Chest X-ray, PA view. Patient: 38 years old, sex M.
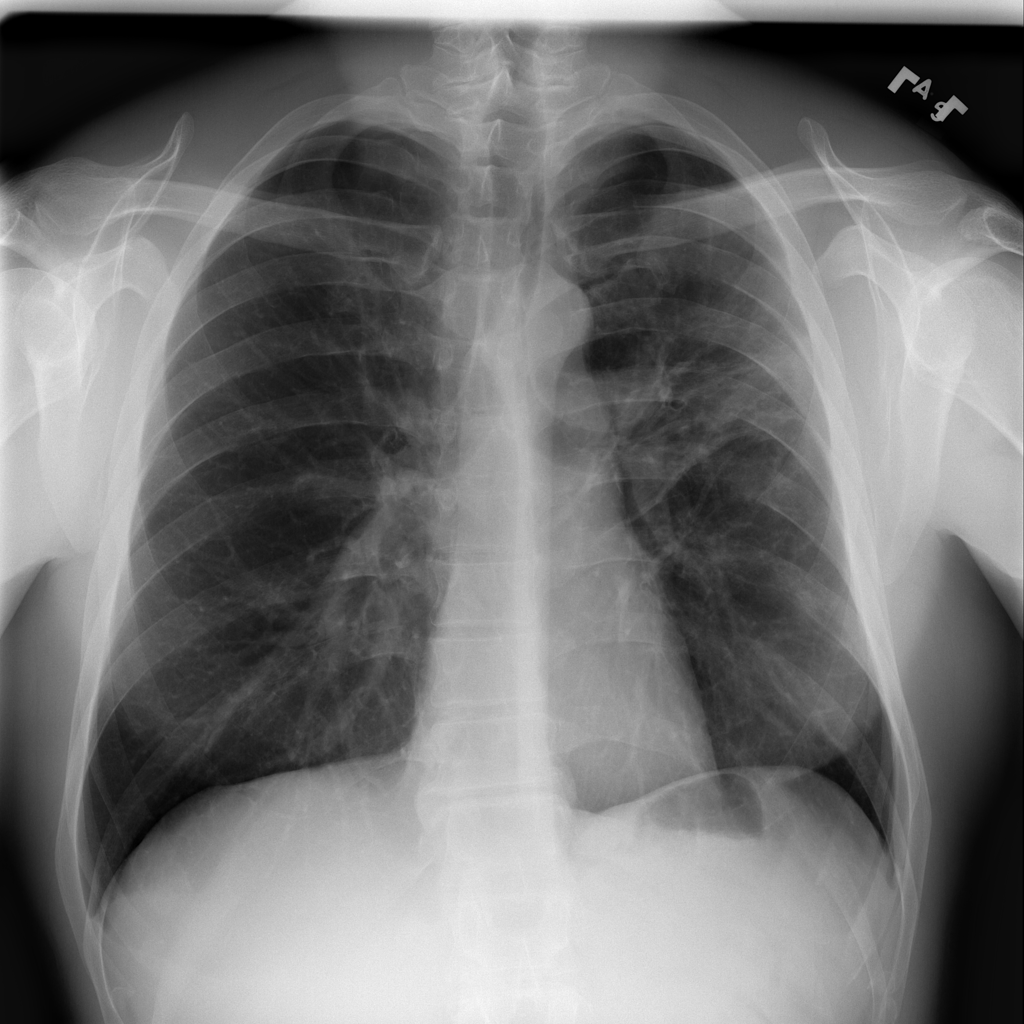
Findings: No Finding